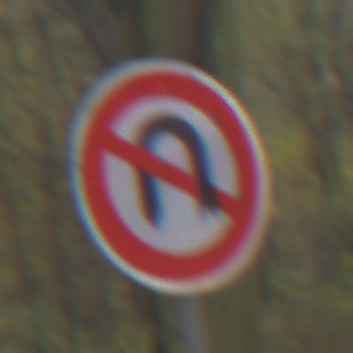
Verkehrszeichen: VerbotWenden
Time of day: MorningAfternoon
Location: Outdoor (Nature)
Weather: Overcast
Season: Autumn
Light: Natural